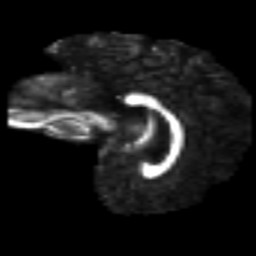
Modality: FA
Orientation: sagittal
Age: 19
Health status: ill
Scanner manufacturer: philips
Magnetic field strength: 3 T
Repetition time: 9 s
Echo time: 0.127 s